Question: How would I achieve this table layout?

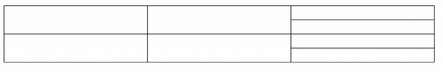
Answer: Here's a sample:
'''
<!doctype html>
<html>
<head>
<title>Rows Demo </title>
<style>
table {
border: 1px solid black;
}
td {
border:1px solid blue;
}
</style>
</head>
<body>
<table>
<tr>
<td rowspan=2>Something</td>
<td rowspan=2>Something more</td>
<td>LastColumn</td>
</tr>
<tr>
<td>Column3</td>
</tr>
<tr>
<td rowspan=2>Something</td>
<td rowspan=2>Something more</td>
<td>LastColumn</td>
</tr>
<tr>
<td>Column3</td>
</tr>
</table>
</body>
</html>
'''